Question: Call hierarchy showing called methods in method itself instead of method who called that method:
'''
public class DummyClass {
public void test1(){
test2();
}
public void test2(){
test3();
}
public void test3(){
test4();
}
public void test4(){
test1();
}
}
'''

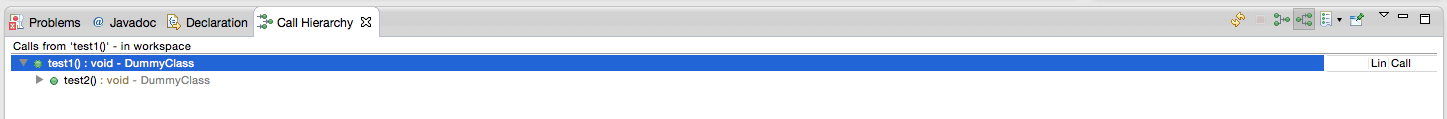
Answer: That's because you selected 'Callee Hierarchy' instead of 'Caller Hierarchy':
- Callee Hierarchy